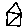
Label: house